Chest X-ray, PA view. Patient: 50 years old, sex F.
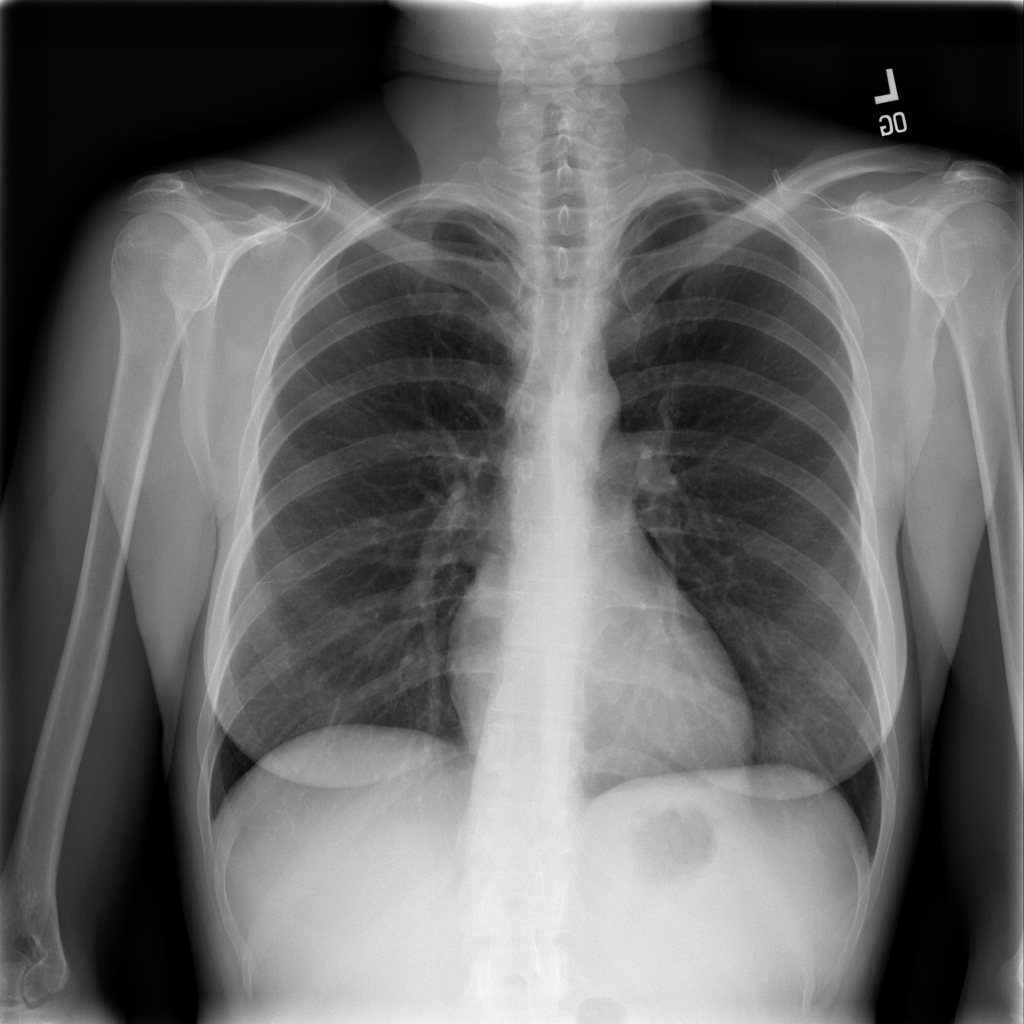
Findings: No Finding